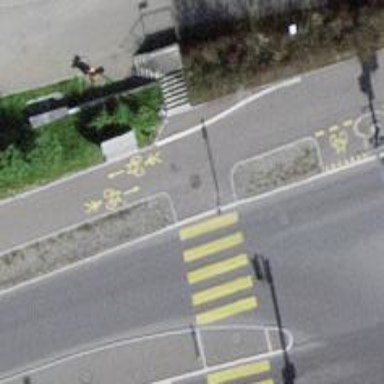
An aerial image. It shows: Set of steps on the road.